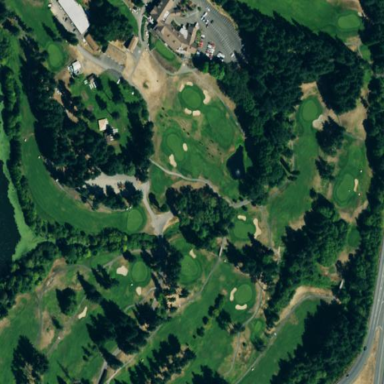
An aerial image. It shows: Golf course surrounded by greenery.